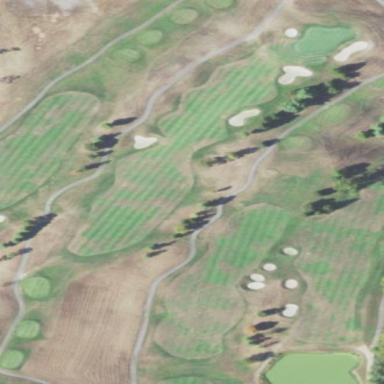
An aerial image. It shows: Area of rough grass used for golf.